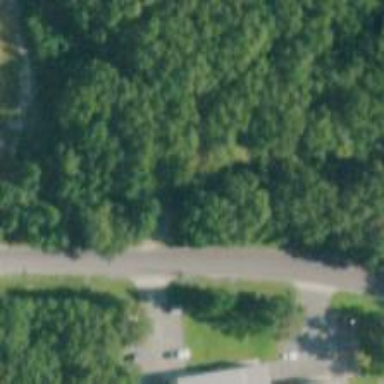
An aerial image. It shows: Track road.